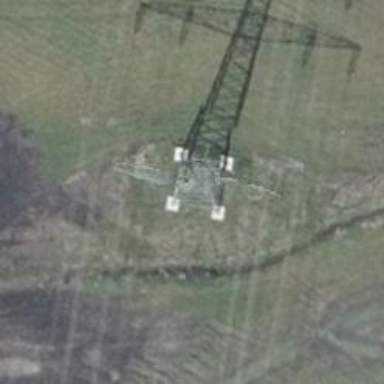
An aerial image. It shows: Towering power structure.